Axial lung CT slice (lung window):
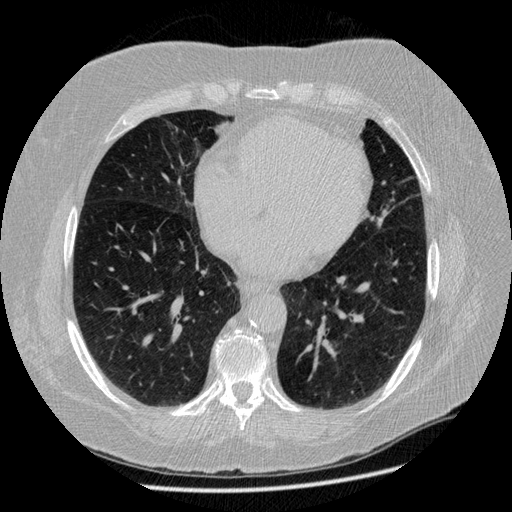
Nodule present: no